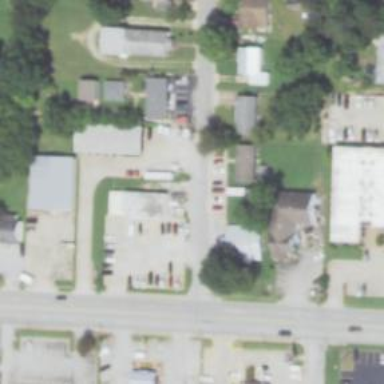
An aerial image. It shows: Veterinary facility.